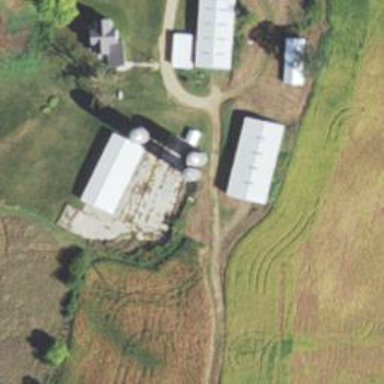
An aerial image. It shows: Silo building.